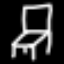
Label: chair